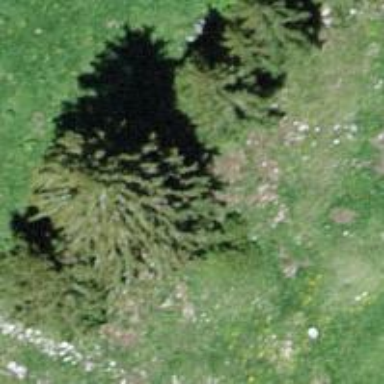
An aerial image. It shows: Needle-leaved tree in nature.